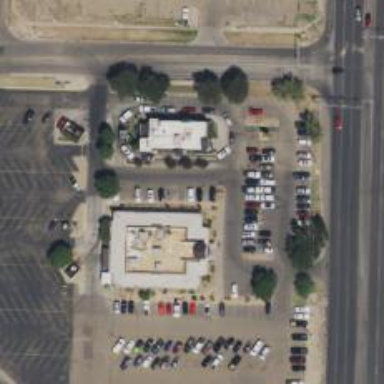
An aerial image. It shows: Parking space.